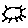
Label: sun